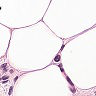
Metastatic tissue present: yes